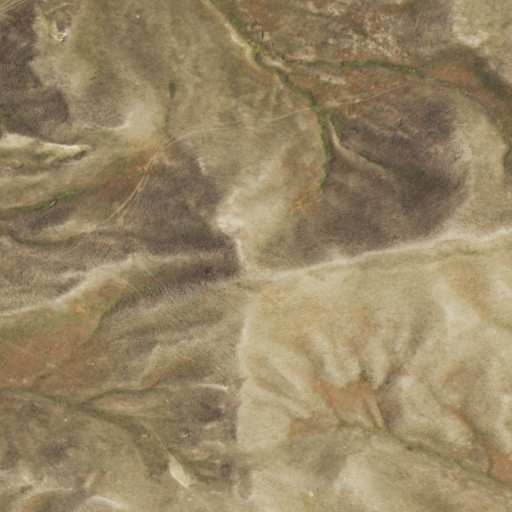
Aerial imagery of mountain in Wyoming named Terry Anticline containing only grassland